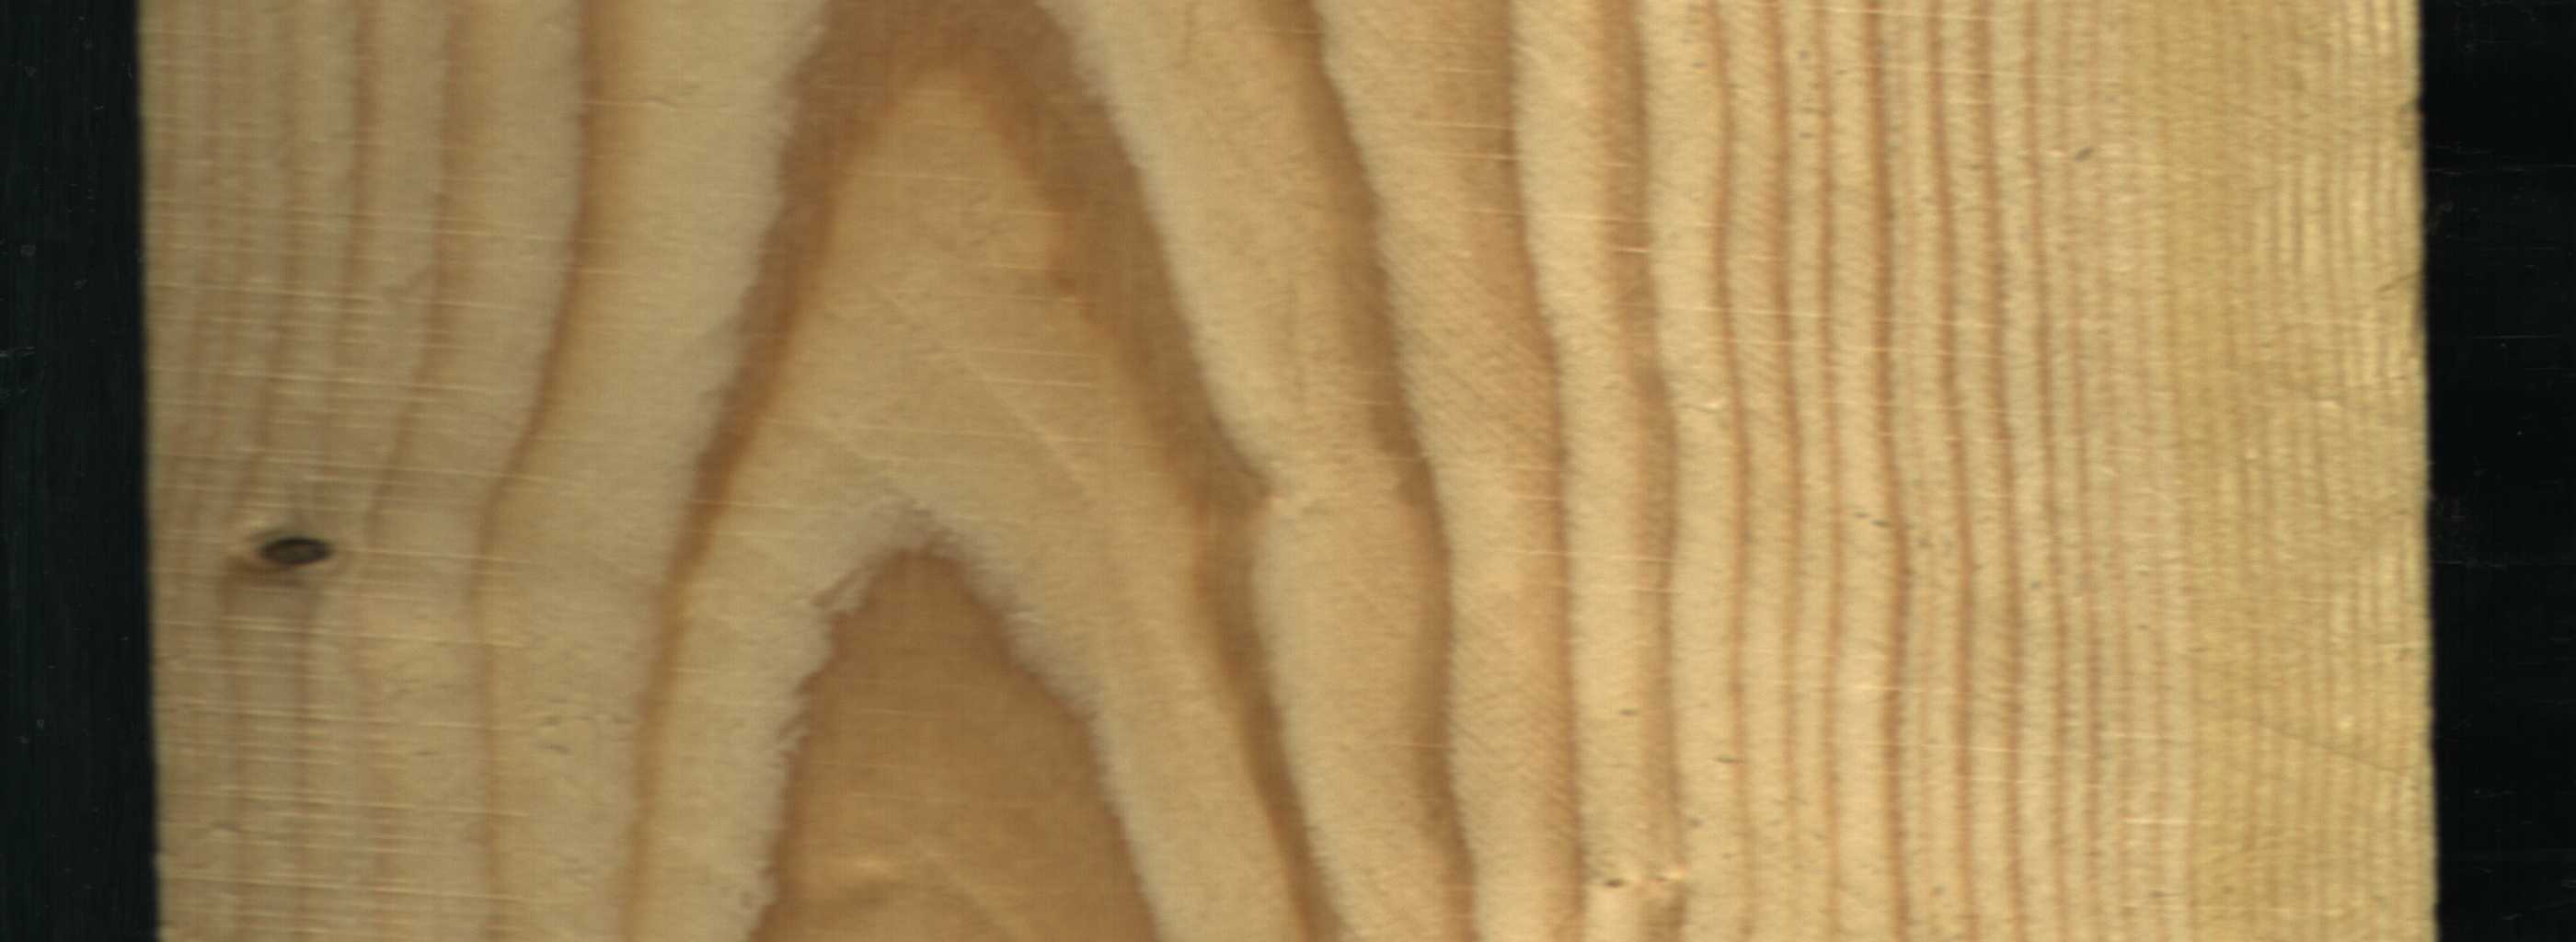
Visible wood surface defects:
Dead_Knot